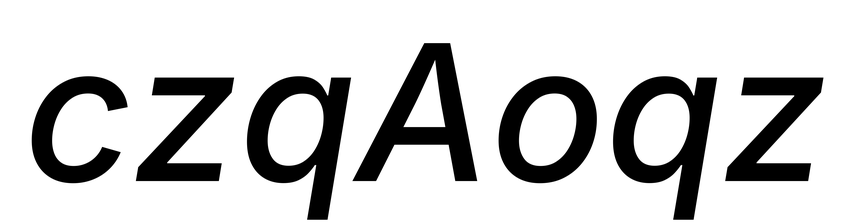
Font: Inter-Italic_Medium_Italic